【题型】证明题　【知识点】立体几何　【难度】easy
在棱锥 \(P-ABC\) 中，平面 \(PAC \perp\) 平面 \(ABC\)，\(PA = AC = CP = 2\)，\(AB = BC = \sqrt{2}\)，\(O\) 是棱 \(AC\) 的中点.

(1) 证明：\(BO \perp\) 平面 \(PAC\)；

(2) 求二面角 \(B-PC-A\) 的余弦值.
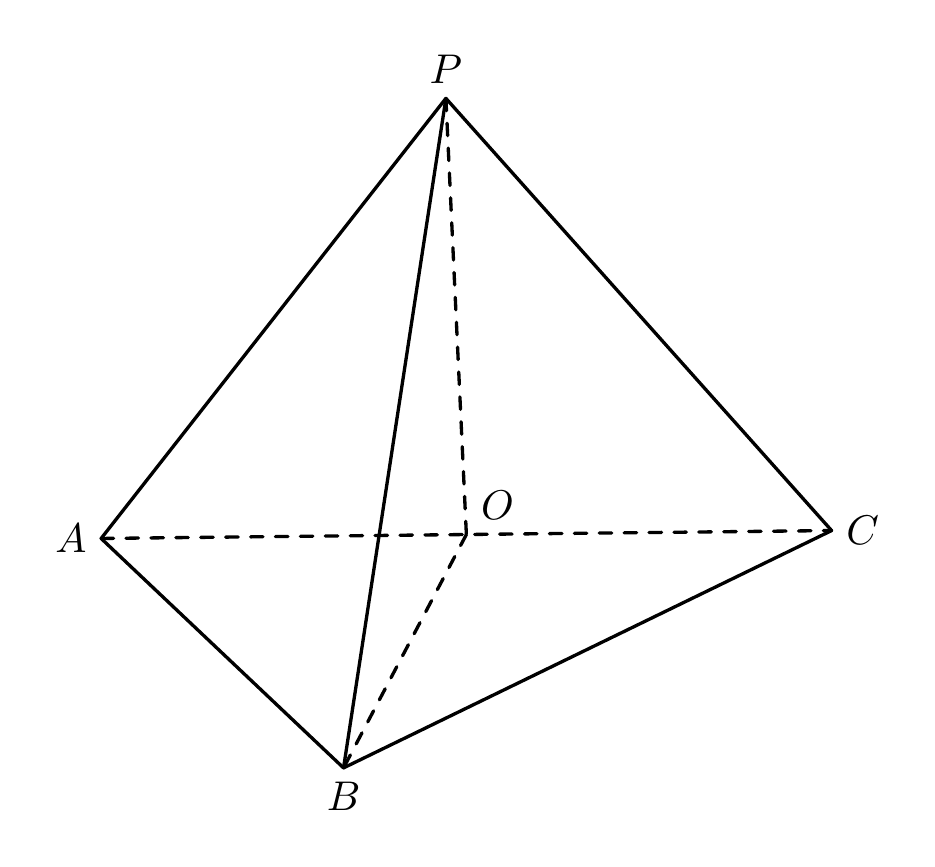
【解答】
【详解】(1) 证明：因为 \(AB = BC = \sqrt{2}\)，\(O\) 是棱 \(AC\) 的中点，
所以 \(BO \perp AC\)，因为平面 \(PAC \perp\) 平面 \(ABC\)，平面 \(PAC \cap\) 平面 \(ABC = AC\)，\(BO \subset\) 平面 \(ABC\)，
所以 \(BO \perp\) 平面 \(PAC\).

(2) 因为 \(BO \perp\) 平面 \(PAC\)，\(PO \subset\) 平面 \(PAC\)，所以 \(BO \perp PO\)，
因为 \(PA = AC = CP = 2\)，\(O\) 是棱 \(AC\) 的中点，
所以 \(PO \perp AC\)，所以 \(BO,PO,AC\) 两两垂直，故可建立如图所示的空间直角坐标系 \(O-xyz\)，

因为 \(PO = \sqrt{PC^2 - OC^2} = \sqrt{3}\)，\(BO = \sqrt{BC^2 - OC^2} = 1\)，
所以 \(B(1,0,0)\)，\(C(0,1,0)\)，\(P(0,0,\sqrt{3})\)，

所以 \(\overrightarrow{BC} = (-1,1,0)\)，\(\overrightarrow{BP} = (-1,0,\sqrt{3})\)，\(\overrightarrow{OB} = (1,0,0)\)，

由上可知 \(\overrightarrow{OB} = (1,0,0)\) 为平面 \(PAC\) 的一个法向量，

设平面 \(BPC\) 的一个法向量为 \(\vec{n} = (x,y,z)\)，
则
\[
\begin{cases}
\vec{n} \perp \overrightarrow{BC} \\
\vec{n} \perp \overrightarrow{BP}
\end{cases},
\]
故
\[
\begin{cases}
\vec{n} \cdot \overrightarrow{BC} = -x + y = 0 \\
\vec{n} \cdot \overrightarrow{BP} = -x + \sqrt{3}z = 0
\end{cases},
\]
取 \(x = \sqrt{3}\)，则 \(\vec{n} = (\sqrt{3},\sqrt{3},1)\)，

所以
\[
\cos \langle \overrightarrow{OB},\vec{n} \rangle = \frac{\overrightarrow{OB} \cdot \vec{n}}{|\overrightarrow{OB}||\vec{n}|} = \frac{\sqrt{3}}{\sqrt{7}} = \frac{\sqrt{21}}{7},
\]

所以由图可知二面角 \(B-PC-A\) 的余弦值为 \(\frac{\sqrt{21}}{7}\).

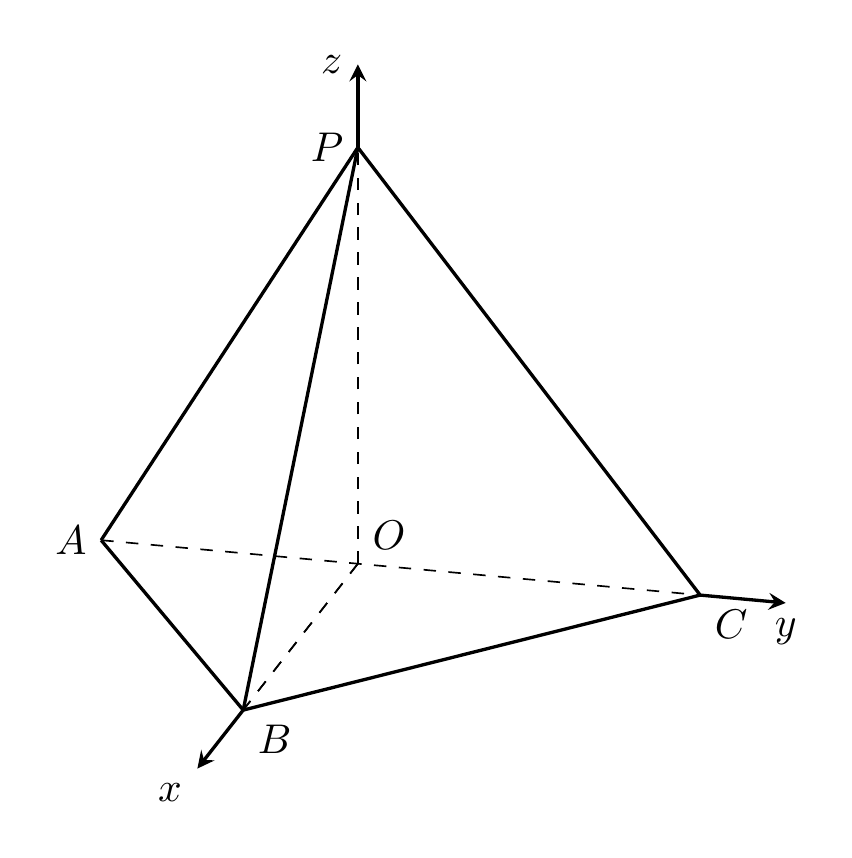